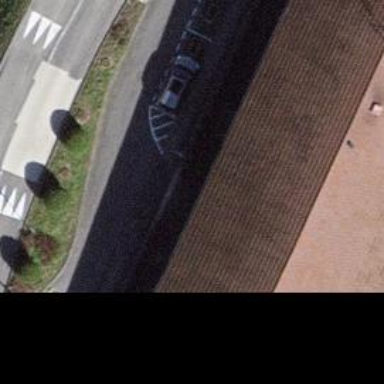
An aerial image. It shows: Bicycle parking area with wall loops.